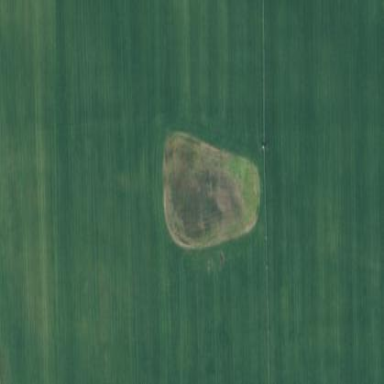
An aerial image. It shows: Farmland with grass as the main crop.